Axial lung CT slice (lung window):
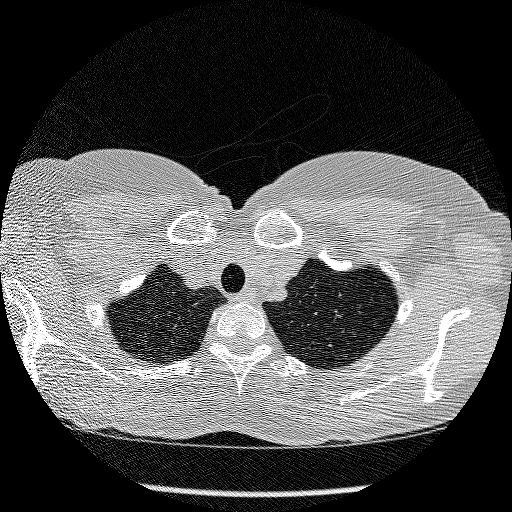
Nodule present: no